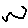
Label: hexagon